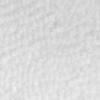
Label: no_change